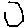
Label: hexagon